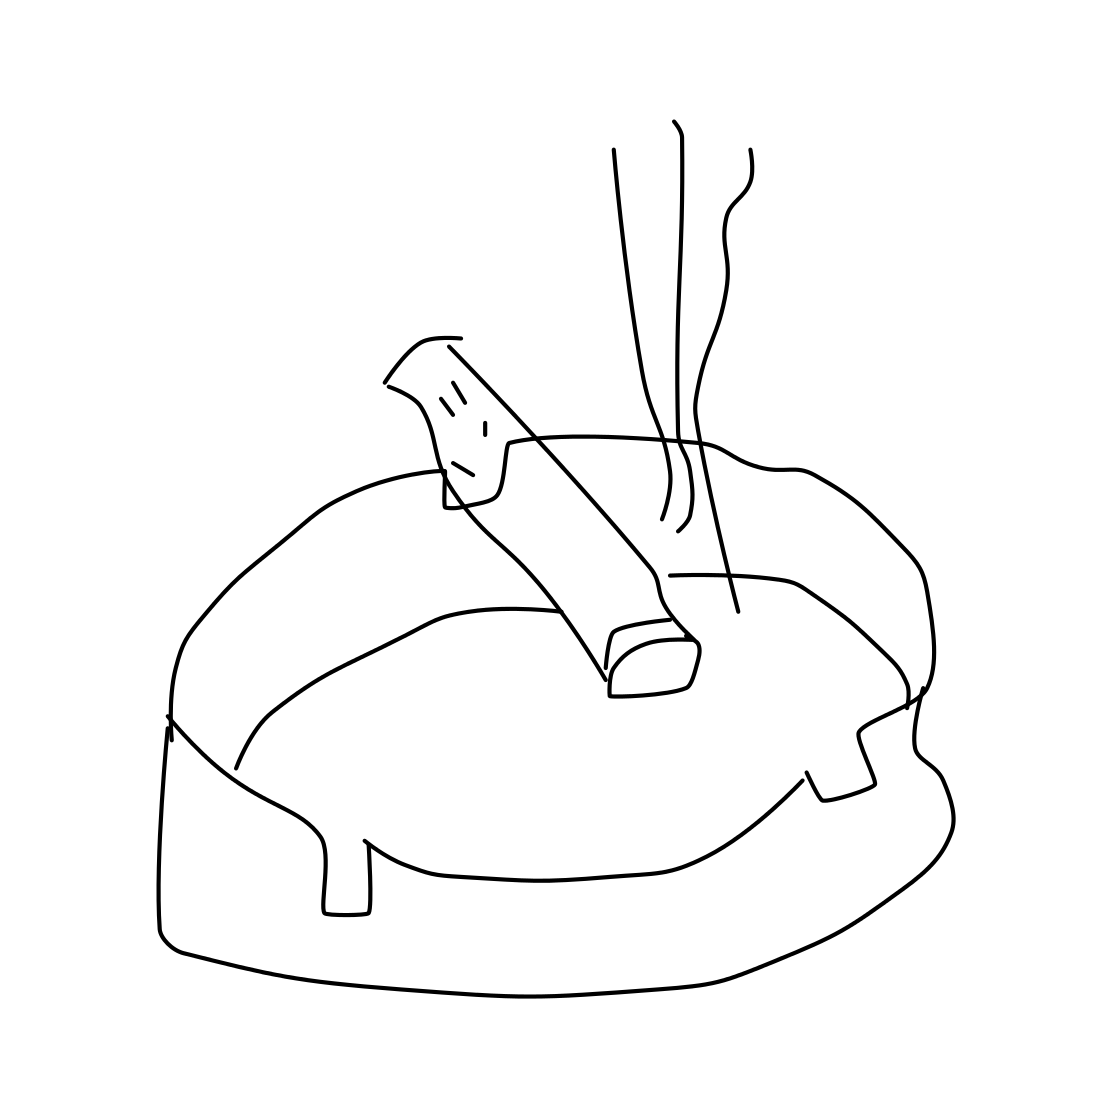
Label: ashtray